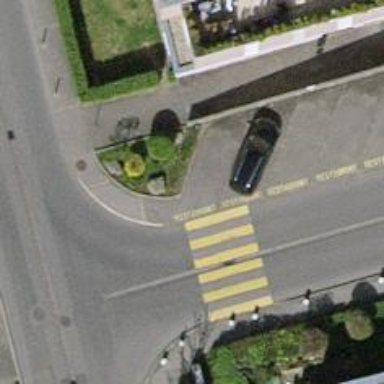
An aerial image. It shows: Marked crossing on the road.